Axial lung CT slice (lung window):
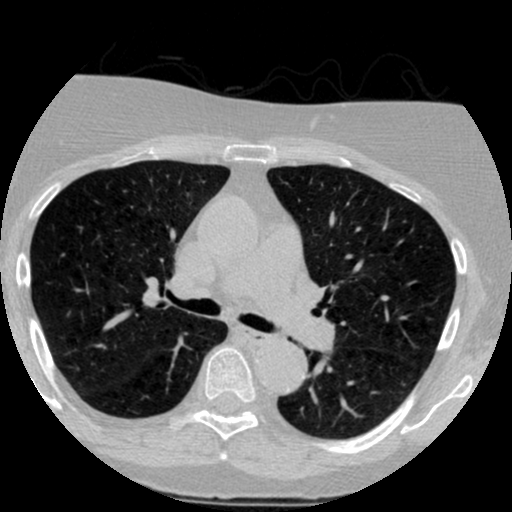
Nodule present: no